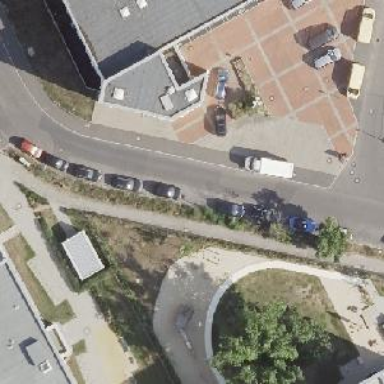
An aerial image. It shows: Parking lane for vehicles.